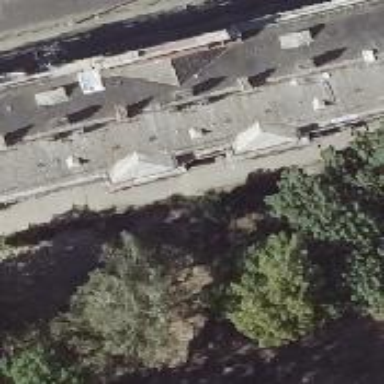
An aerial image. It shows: Hipped roof on residential building.